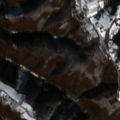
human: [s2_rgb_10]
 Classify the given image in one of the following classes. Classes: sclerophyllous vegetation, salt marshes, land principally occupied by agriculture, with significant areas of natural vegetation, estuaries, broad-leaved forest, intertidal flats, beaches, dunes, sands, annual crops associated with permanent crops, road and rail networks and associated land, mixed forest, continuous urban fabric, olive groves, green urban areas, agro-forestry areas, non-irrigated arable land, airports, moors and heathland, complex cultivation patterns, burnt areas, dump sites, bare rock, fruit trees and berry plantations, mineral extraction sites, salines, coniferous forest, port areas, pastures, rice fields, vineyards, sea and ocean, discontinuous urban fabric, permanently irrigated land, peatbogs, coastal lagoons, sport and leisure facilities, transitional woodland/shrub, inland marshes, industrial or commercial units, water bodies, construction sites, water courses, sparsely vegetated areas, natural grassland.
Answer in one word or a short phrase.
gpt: complex cultivation patterns, land principally occupied by agriculture, with significant areas of natural vegetation, broad-leaved forest